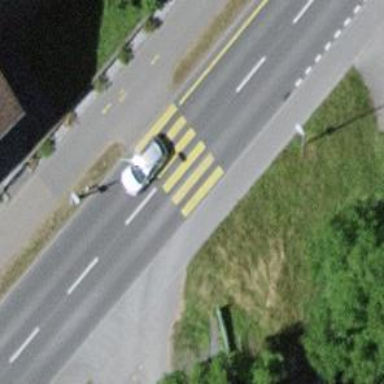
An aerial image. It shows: Uncontrolled zebra crossing with notable zebra markings.